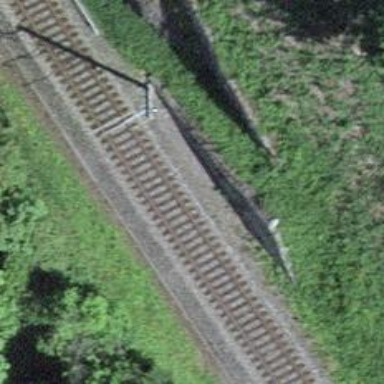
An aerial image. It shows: Railway switch.